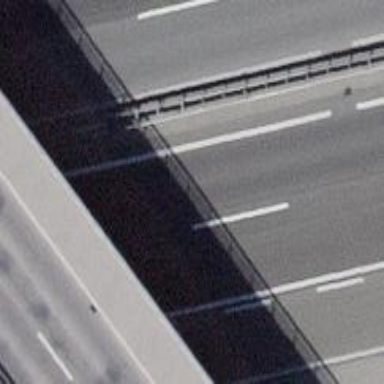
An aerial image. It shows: Asphalt motorway link.